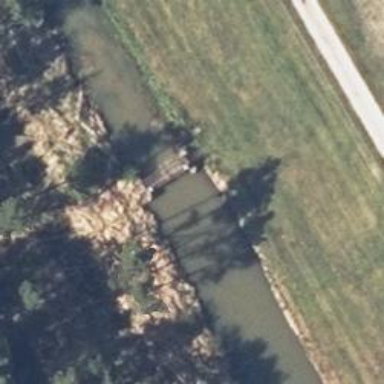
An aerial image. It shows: Weir in waterway.